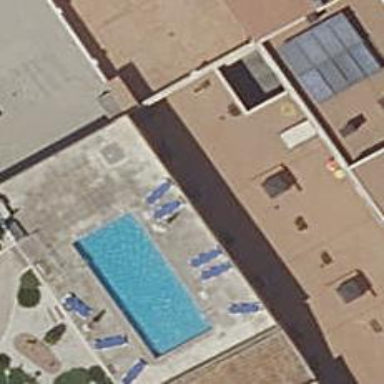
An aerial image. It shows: Swimming pool located in leisure land.